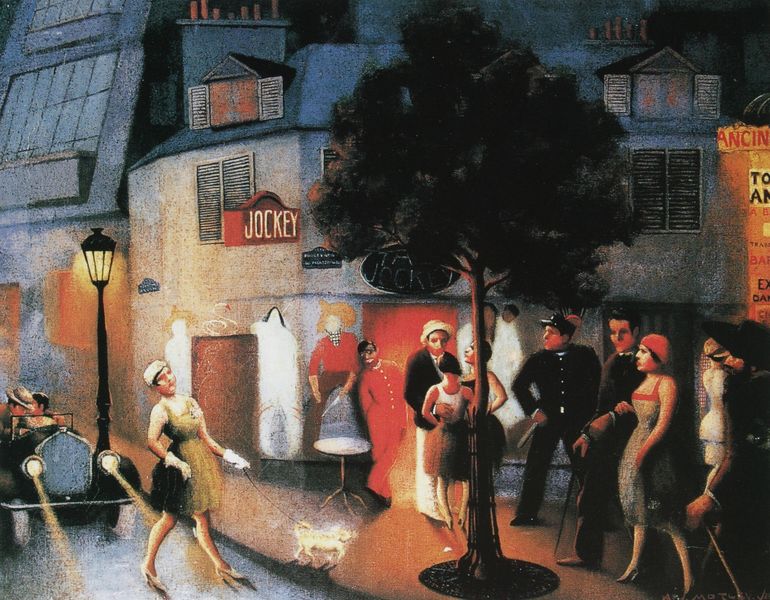
Titel: Jockey Club
Künstler: Archibald J. Jr. Motley
Standort: New York (New York)
Institution: The New York Public Library
Schlagwörter: baum, mann, frauen, grün, menschen, stadt, abend, bar, fenster, frau, grau, handschuhe, hut, kleid, kleider, lampe, laterne, licht, männer, nacht, straße, tür, haus, hund, rot, gesellschaft, rock, kappe, architektur, häuser, fensterläden, stock, gehstock, laden, werbung, beleuchtung, scheinwerfer, auto, spaziergang, restaurant, asphalt, polizist, türsteher, reklame, kontrolle, flanieren, fahren, straßenlaterne, pumps, automobil, avantgarde, zwanziger, jockey, disco, disko, regennass, leuchtreklame, knüppeö, männer soldat, razzia, wachbeamter